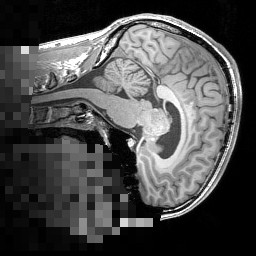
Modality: T1w
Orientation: sagittal
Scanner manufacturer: siemens
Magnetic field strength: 3 T
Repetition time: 1.5 s
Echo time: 0.00291 s